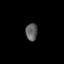
Tissue: skin
Cell type: T cells
Senescence score: 0.19
Nuclear area (px): 200
Mean DAPI intensity: 95.08